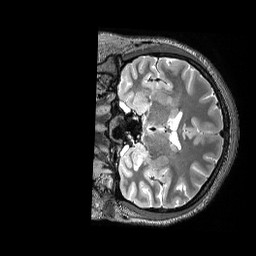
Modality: T2w
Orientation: coronal
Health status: healthy
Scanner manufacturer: siemens
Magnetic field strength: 3 T
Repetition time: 3.2 s
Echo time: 0.565 s